Field crop: maize
Growth stage: 2
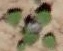
Species: chenopodium